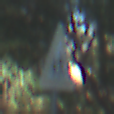
Verkehrszeichen: KinderRechts
Umgebung: Outdoor, Nature
Tageszeit: MorningAfternoon
Wetter: Clear
Licht: Natural
Jahreszeit: NotSpecified
Kontrast: LowContrast